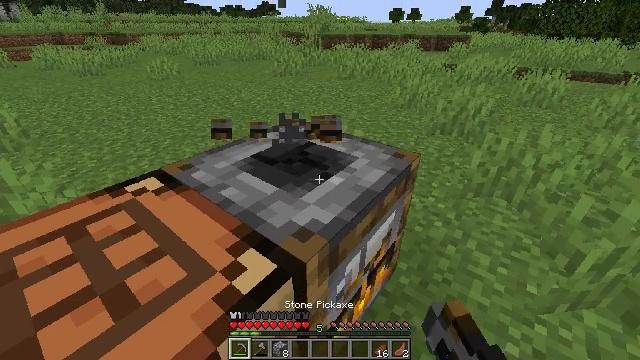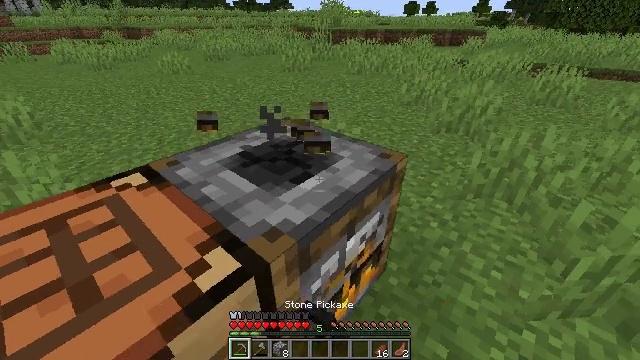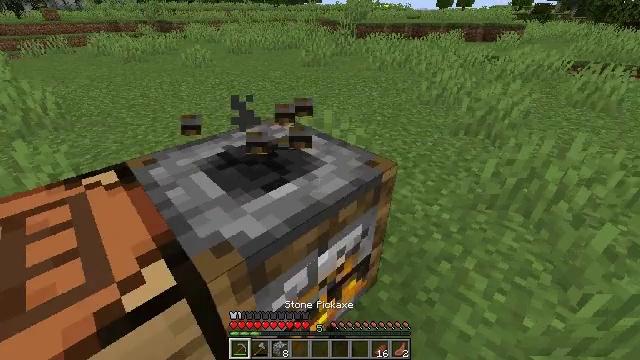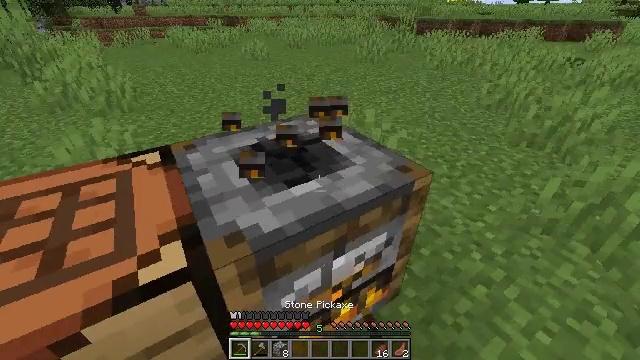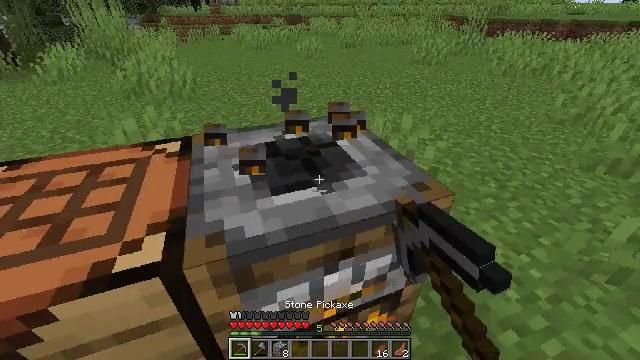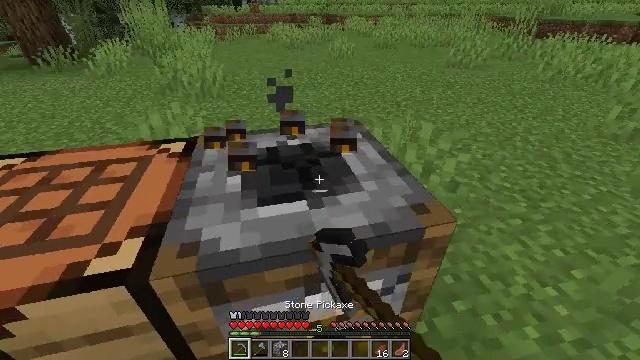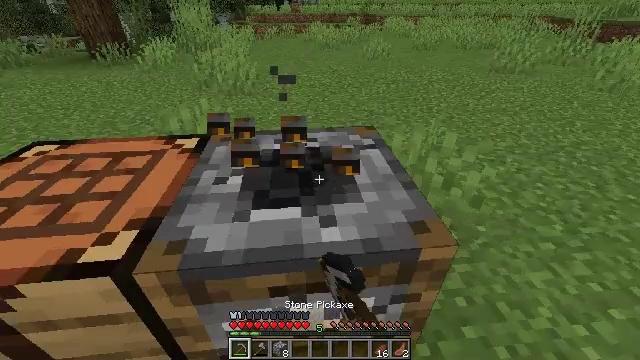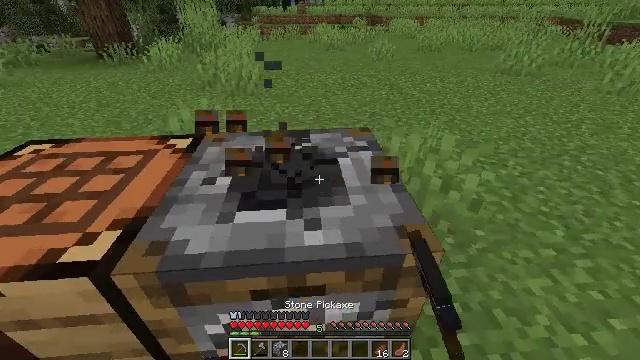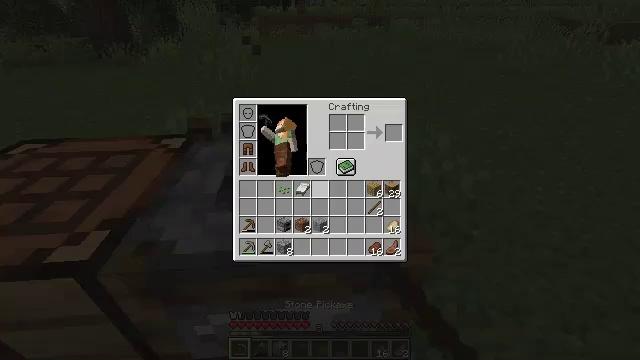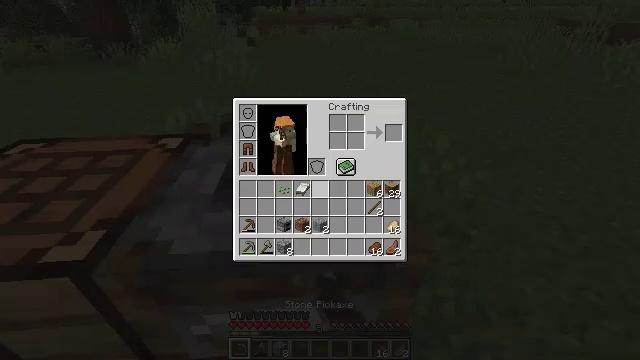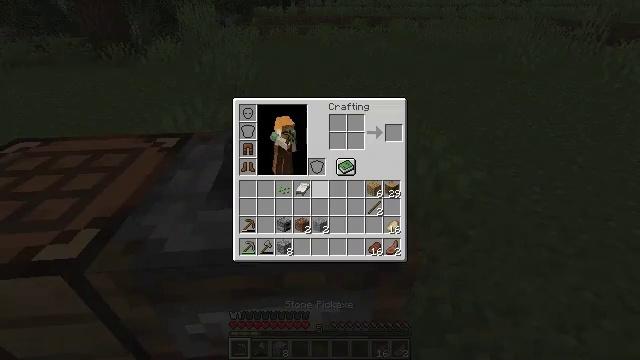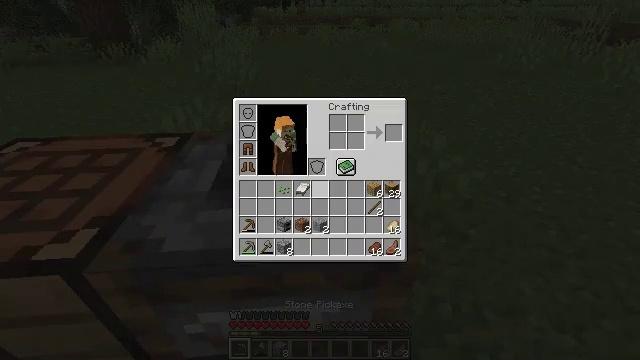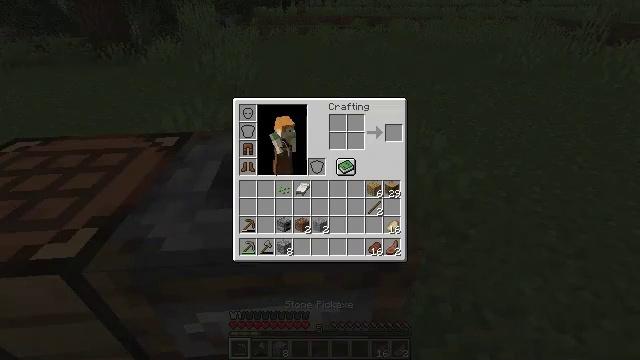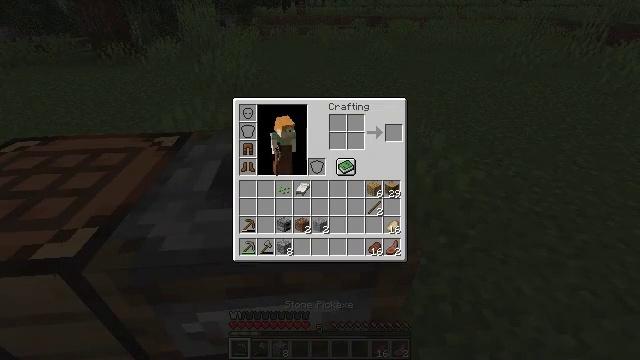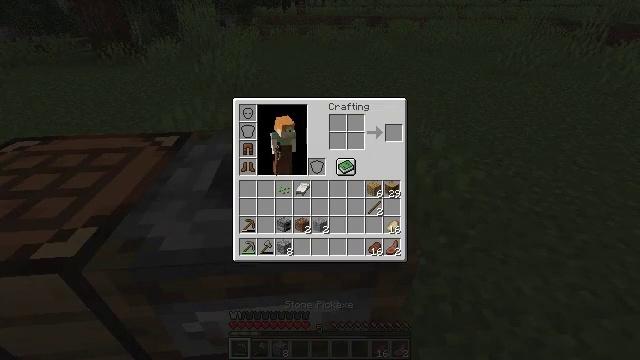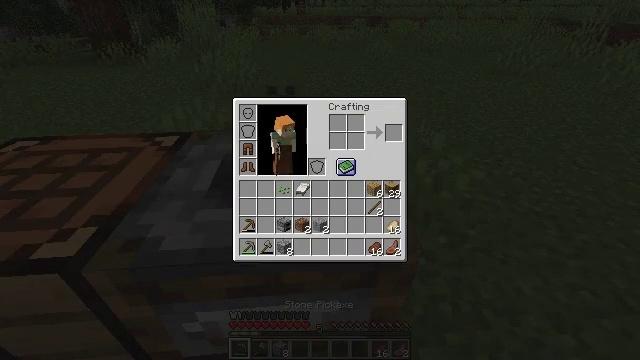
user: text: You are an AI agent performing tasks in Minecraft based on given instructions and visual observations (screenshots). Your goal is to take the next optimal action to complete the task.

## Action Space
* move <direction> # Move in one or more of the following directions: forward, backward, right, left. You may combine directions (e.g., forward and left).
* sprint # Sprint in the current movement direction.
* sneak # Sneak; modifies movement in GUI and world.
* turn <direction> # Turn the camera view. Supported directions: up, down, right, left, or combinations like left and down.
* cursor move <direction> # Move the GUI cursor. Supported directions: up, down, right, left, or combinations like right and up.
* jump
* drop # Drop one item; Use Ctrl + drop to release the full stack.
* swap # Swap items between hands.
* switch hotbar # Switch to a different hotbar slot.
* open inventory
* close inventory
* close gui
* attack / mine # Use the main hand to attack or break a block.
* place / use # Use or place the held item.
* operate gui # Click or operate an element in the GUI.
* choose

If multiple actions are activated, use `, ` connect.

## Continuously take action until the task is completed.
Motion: motion action
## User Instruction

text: Retrieve the smoker into your inventory.
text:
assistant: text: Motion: move forward and move right, turn left, attack / mine
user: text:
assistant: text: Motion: move forward and move right, turn left and down, attack / mine
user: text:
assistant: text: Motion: move forward and move right, turn left, attack / mine
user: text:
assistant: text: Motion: move forward and move right, turn left, attack / mine
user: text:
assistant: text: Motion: turn left, attack / mine
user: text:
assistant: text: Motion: turn left, attack / mine
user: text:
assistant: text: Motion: turn left, attack / mine
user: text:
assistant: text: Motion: open inventory
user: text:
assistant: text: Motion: open inventory
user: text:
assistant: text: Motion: open inventory
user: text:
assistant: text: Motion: open inventory
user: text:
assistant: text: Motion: no_op
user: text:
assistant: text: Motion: no_op
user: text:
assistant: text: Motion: no_op
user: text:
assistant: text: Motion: cursor move right
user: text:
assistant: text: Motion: cursor move right
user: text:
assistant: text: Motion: cursor move right and down
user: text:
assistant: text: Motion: cursor move right
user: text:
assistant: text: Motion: no_op
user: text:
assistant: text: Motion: no_op
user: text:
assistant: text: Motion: no_op
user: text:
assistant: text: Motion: no_op
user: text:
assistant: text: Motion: no_op
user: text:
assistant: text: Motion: no_op
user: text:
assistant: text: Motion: no_op
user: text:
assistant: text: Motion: no_op
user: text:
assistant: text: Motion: no_op
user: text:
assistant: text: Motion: no_op
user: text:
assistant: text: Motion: no_op
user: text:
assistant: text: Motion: no_op